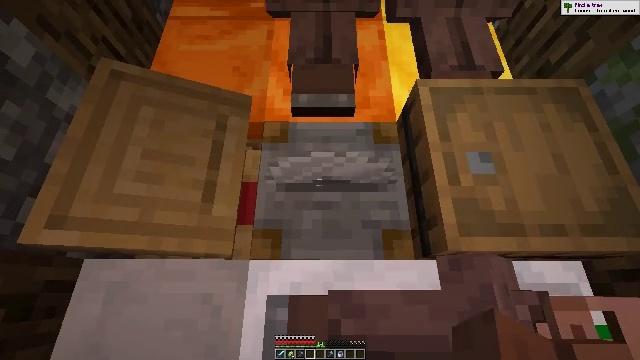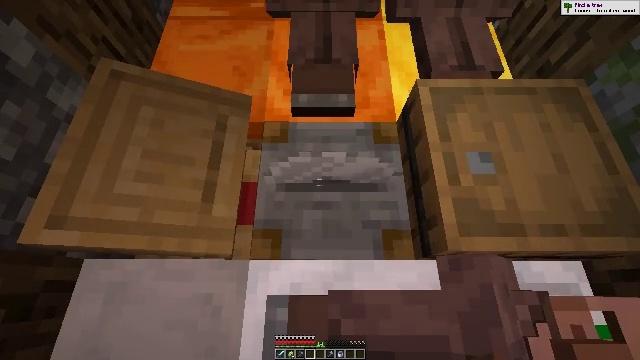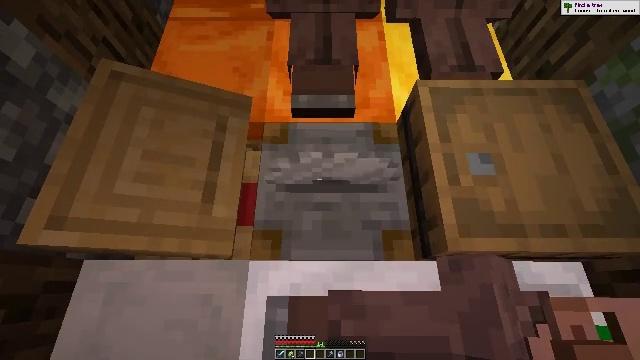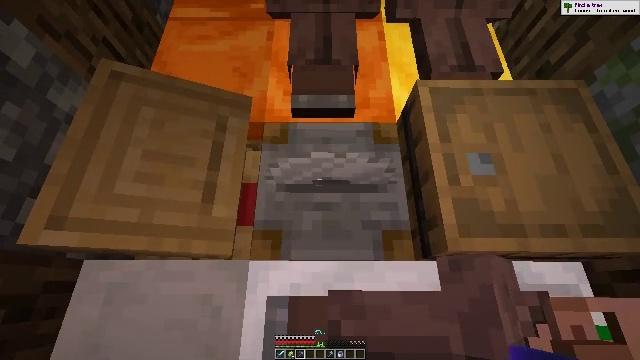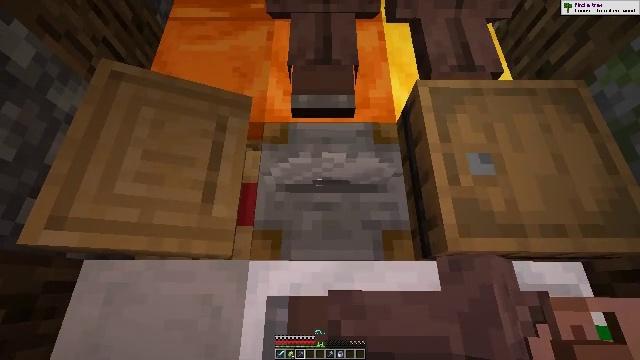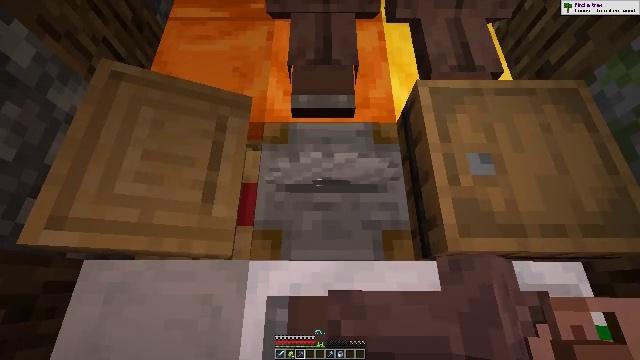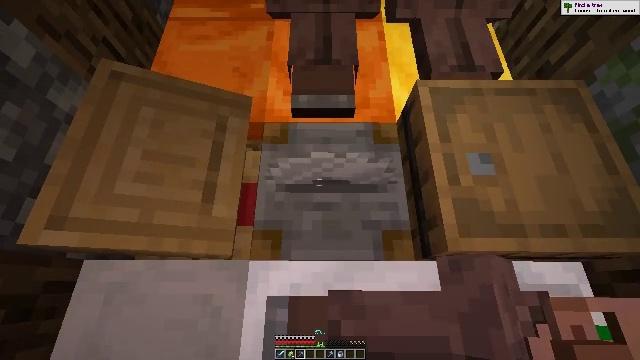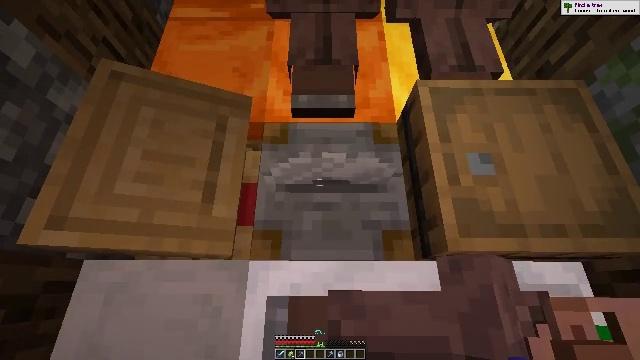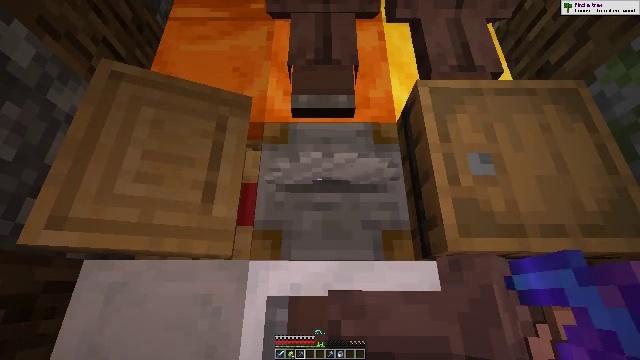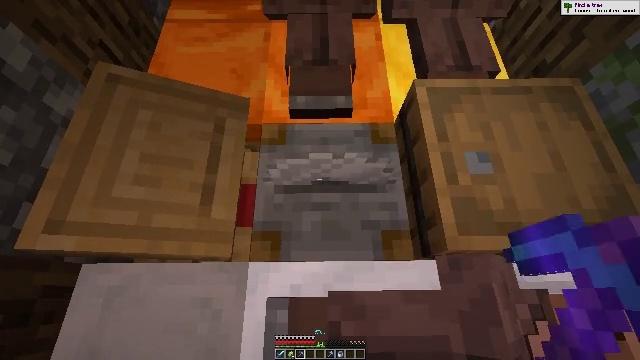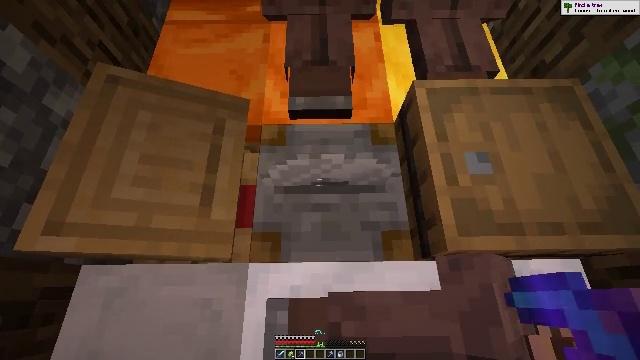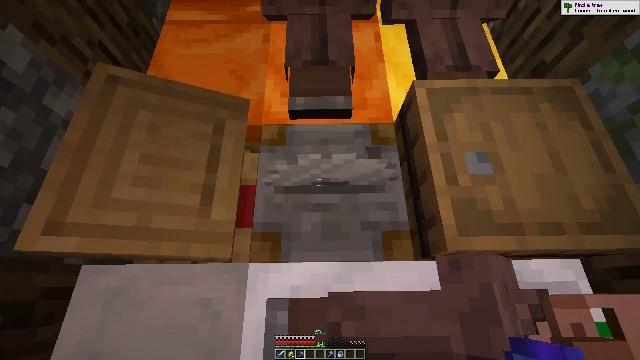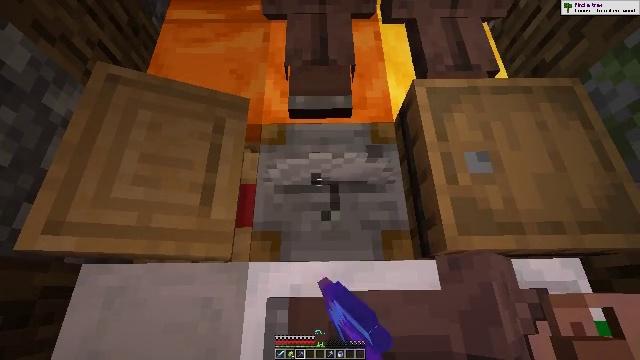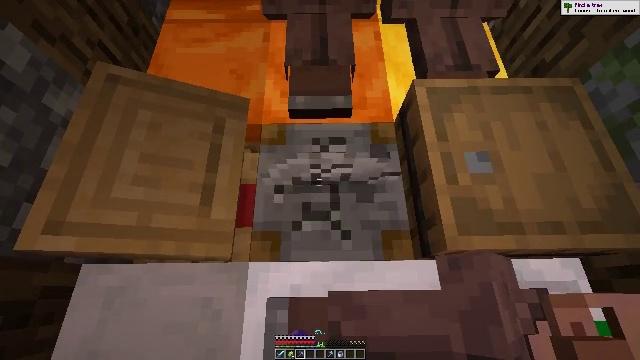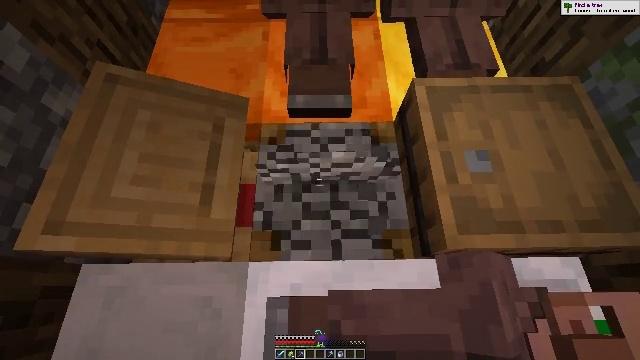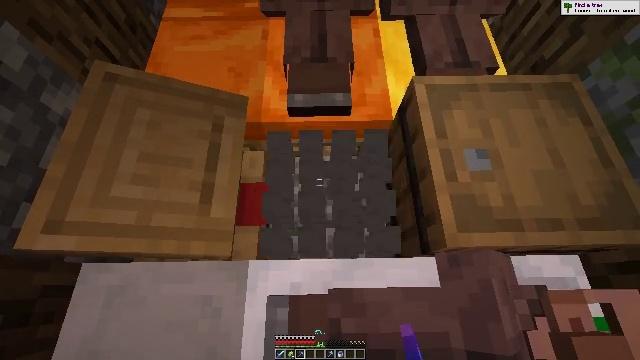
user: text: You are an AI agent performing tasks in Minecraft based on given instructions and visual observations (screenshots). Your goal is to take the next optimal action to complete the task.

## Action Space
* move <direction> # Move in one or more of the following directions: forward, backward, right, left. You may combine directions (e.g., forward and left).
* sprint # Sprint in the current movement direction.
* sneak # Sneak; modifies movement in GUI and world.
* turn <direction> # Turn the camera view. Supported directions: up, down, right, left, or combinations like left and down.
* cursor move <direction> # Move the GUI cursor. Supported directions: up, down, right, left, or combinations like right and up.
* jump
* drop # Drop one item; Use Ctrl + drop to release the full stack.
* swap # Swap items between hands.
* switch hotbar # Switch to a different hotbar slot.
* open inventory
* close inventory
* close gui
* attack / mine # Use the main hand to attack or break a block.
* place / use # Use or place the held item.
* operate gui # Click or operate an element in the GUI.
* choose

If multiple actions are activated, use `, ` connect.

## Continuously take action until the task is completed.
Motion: motion action
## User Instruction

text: Reclaim the stonecutter into your inventory.
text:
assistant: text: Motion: no_op
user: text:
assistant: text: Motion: no_op
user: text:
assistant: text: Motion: no_op
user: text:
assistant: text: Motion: no_op
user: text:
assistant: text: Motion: no_op
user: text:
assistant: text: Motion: no_op
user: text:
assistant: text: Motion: no_op
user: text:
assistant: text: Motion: no_op
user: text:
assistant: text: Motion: no_op
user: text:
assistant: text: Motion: no_op
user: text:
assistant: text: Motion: attack / mine
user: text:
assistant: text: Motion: attack / mine
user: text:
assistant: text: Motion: attack / mine
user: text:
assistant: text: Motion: attack / mine
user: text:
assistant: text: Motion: attack / mine
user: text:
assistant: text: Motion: attack / mine
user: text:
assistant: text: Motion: no_op
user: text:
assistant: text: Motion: no_op
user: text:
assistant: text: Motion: no_op
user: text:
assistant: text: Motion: no_op